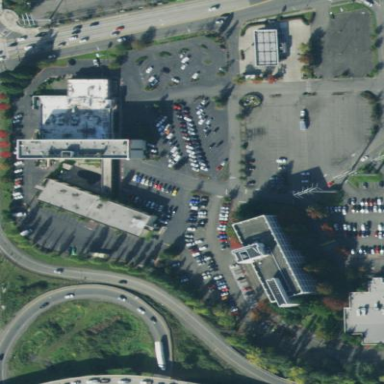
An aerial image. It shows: Commercial area.